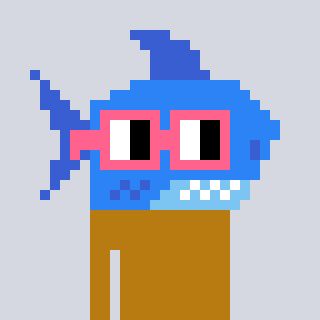
a pixel art character with square pink glasses, a shark-shaped head and a gold-colored body on a cool background